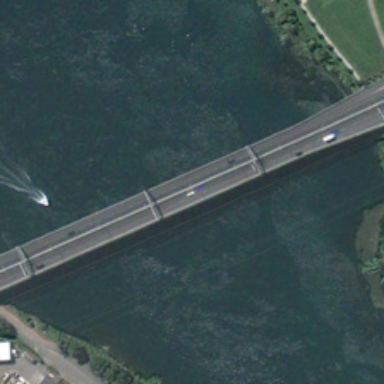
A bridge is on a river with some green trees in two sides of it .